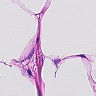
Metastatic tissue present: no